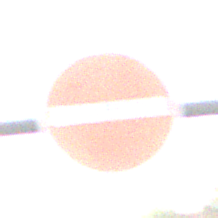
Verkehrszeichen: VerbotDerEinfahrt
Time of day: Midday
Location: Outdoor (Nature)
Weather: Overcast
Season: Autumn
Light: Natural